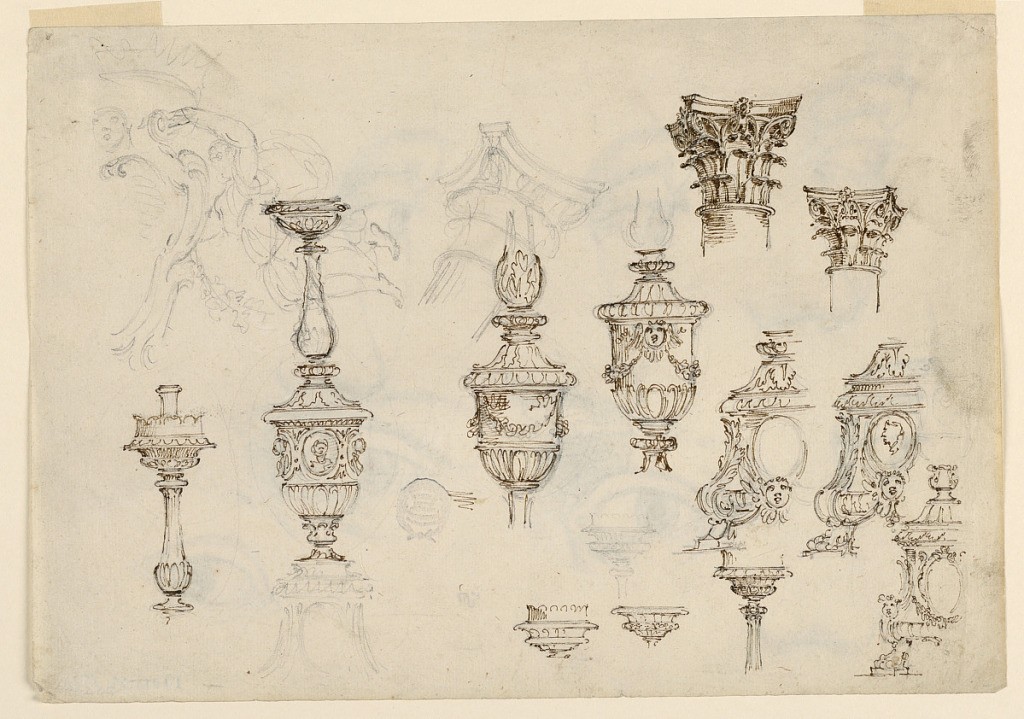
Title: Sketches for Balusters and Capitals
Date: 17th century
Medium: Pen and brown ink, graphite on white laid paper
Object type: Drawing
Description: Page with various designs fort balusters decorated with gadrooning, acanthus leaves and masks. At upper right, two capital designs. Light sketches of angels at upper left.